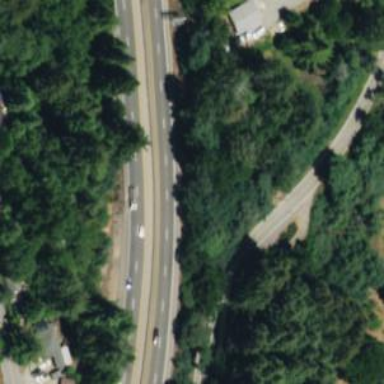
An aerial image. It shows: Expressway with asphalt surface categorized as trunk highway.